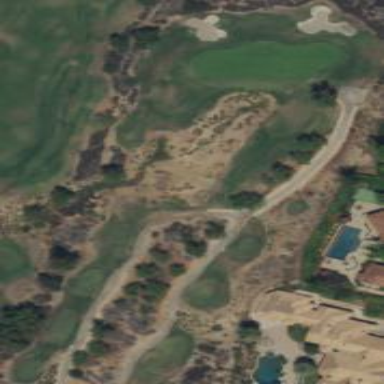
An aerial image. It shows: Rough grassy area used for golf.